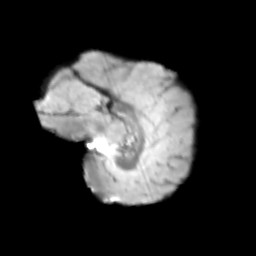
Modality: T2w
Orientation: sagittal
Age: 12
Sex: female
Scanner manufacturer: siemens
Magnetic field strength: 3 T
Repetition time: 3.8 s
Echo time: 0.07 s